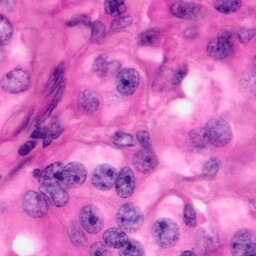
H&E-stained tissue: Pancreatic